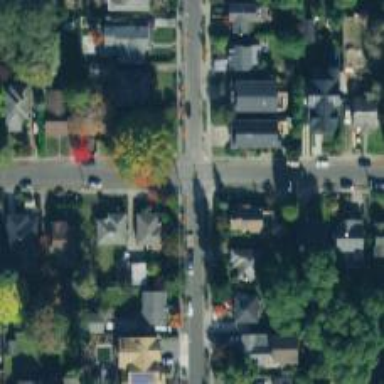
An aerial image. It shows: Residential road with asphalt surface and separate sidewalk.